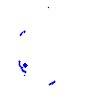
Particle: proton